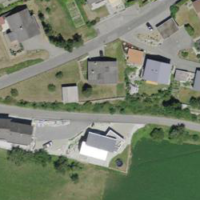
EUNIS habitat code: 55
Species observed at this site:
Silene dioica
Vincetoxicum hirundinaria
Saponaria ocymoides